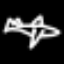
Label: airplane